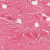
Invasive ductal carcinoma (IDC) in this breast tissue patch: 0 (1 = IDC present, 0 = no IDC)